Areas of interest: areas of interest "Hotel"
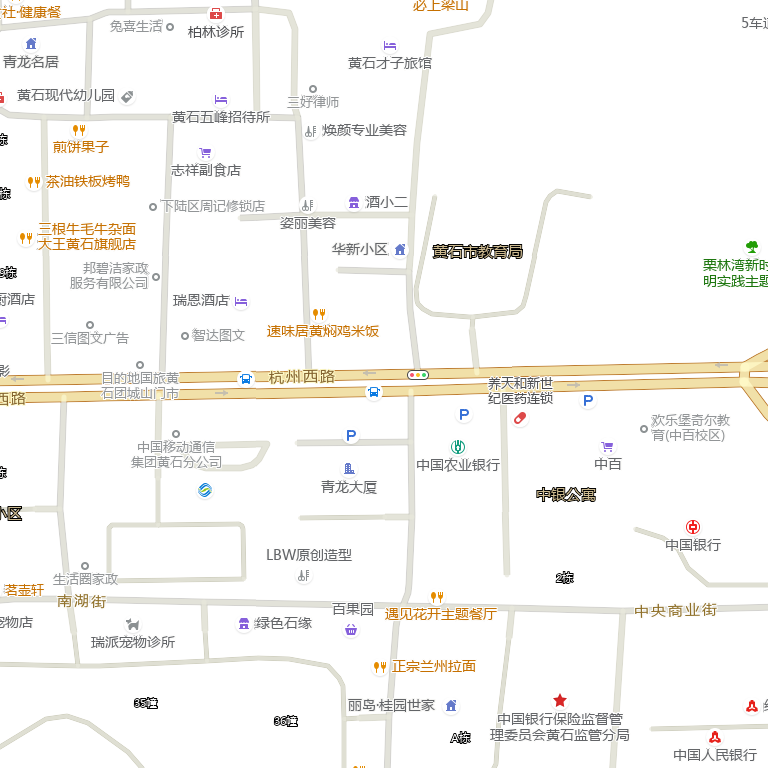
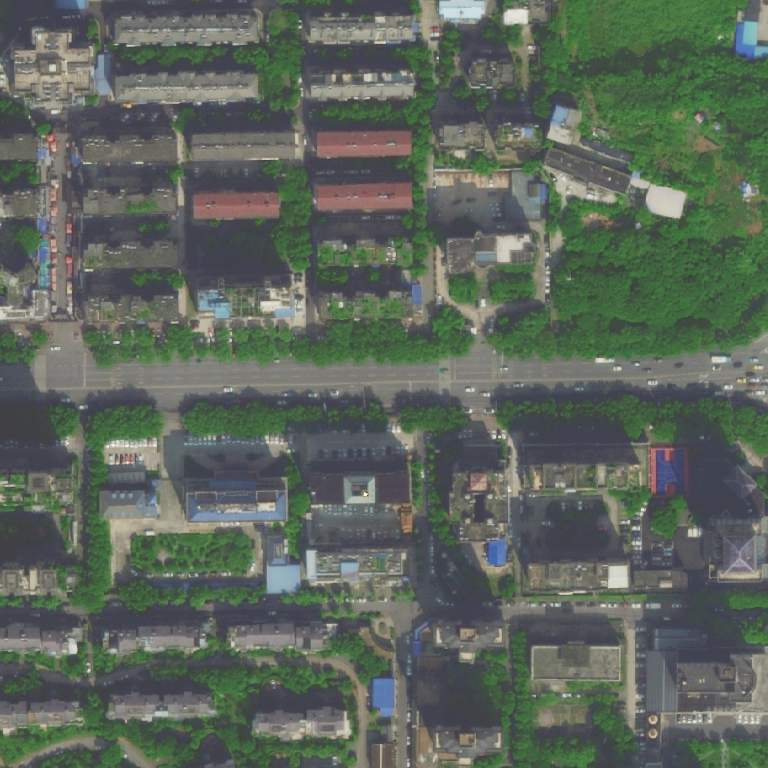